Question: I am writing my own web crawler. Currently i am storing urls directly as 'uri.absoluteurl' . So when i query database whether that url is already added or not i am directly querying database as 'select pageid from mytable where url='absoluteurl'' . I suppose this is causing extra stress on the database because my core i 7 @ 4.5 ghz cpu is almost at 100% all the time.
So it came my mind that if i also store md5 hashes of urls in the database and lookup them whether that url exist or not could increase the lookup speed.
So waiting your ideas about this. For checking whether that url exist in the database or not what would be the best approach ?
c# 4.0, MS-sql 2008
EXAMPLE:
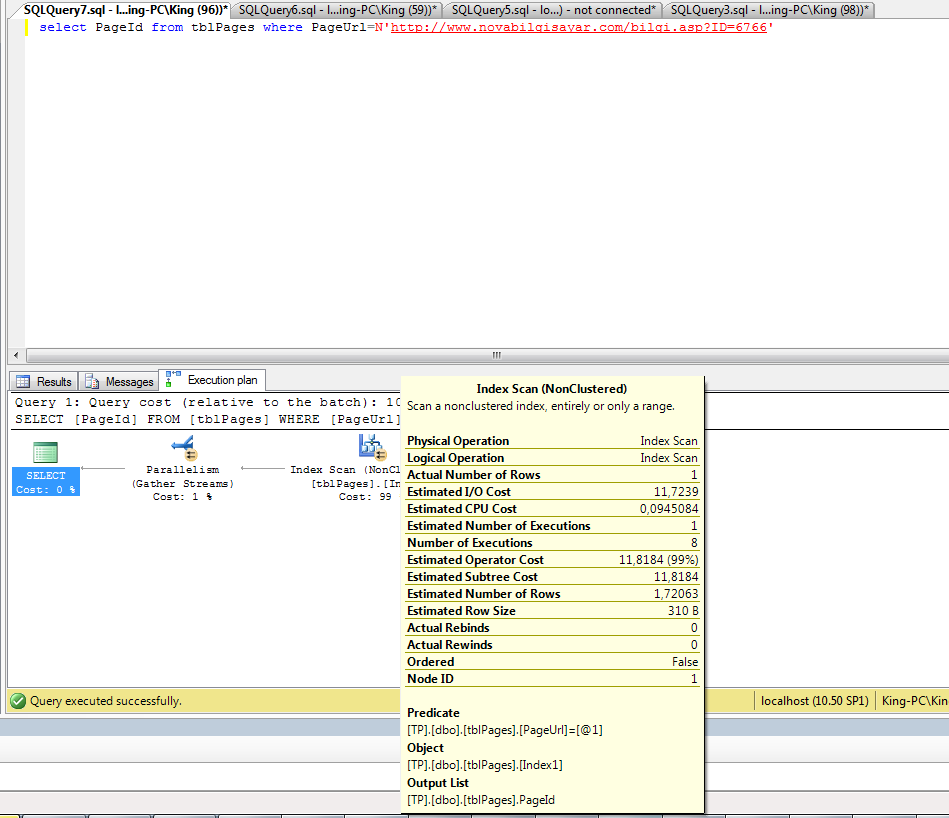
Answer: Since you already have an index on the Url column, my guess is the SELECT (get pageid) then if it doesn't exist INSERT (new URL) is what's causing the CPU to peak. If you're crawler has multiple threads going you might be taxing the concurrency/locking mechanisms in SQL on tblPages.
With regards to your specific question, I would use CHECKSUM (crc) instead of HASHBYTES (md). CHECKSUM is faster, it returns an INT instead of a VARBINARY so it would be easier/faster to index.
However, precisely because CHECKSUM returns an INT it is prone to collisions so you should also search the URL as an AND clause.
'''
SELECT PageId FROM tblPages WHERE HashedUrl=CHECKSUM(@url) AND PageUrl=@url
'''
Now ONLY put a column index on HashedUrl (not PageUrl). The index will have to be NON-UNIQUE because of the possibility for collisions. This will give you the fastest INSERTs and SELECTs until you start getting to a table row count well over 4billion, in which case, the amount of INT CHECKSUM collisions will cause a lot of partial table scans on the un-indexed PageUrl column.
Here's the simple benchmark code I used
'''
GO
/* NORMAL METHOD */
BEGIN
SET STATISTICS TIME ON
--
IF EXISTS(SELECT * FROM tempdb.dbo.sysobjects WHERE ID = OBJECT_ID(N'tempdb..#Store1'))
BEGIN
DROP TABLE #Store1
END
-- Normal
CREATE TABLE #Store1 (Id INT IDENTITY(1,1) PRIMARY KEY NONCLUSTERED, Data VARCHAR(4000))
CREATE UNIQUE CLUSTERED INDEX CIX_STORE1_DATA ON #Store1(Data)
-- Help Create Data
DECLARE @Data TABLE(Data VARCHAR(4000))
INSERT INTO @Data(Data) VALUES ('red.'), ('YELLOW/'), ('green'), ('.BLUE'), ('/violet'), ('PURPLE-'), ('-orange')
-- The data set we'll use for testing
INSERT INTO @Data
SELECT a.Data + b.Data + c.Data + d.Data + e.Data + f.Data + g.Data
FROM @Data a, @Data b, @Data c, @Data d, @Data e, @Data f, @Data g
-- INSERTION TESTS
PRINT('INSERT INTO NORMAL')
INSERT INTO #Store1(Data)
SELECT Data FROM @Data
-- SELECTION TESTS
PRINT('SELECT FROM NORMAL')
SELECT TOP 5000 d.Data, (SELECT s.Id FROM #Store1 s WHERE s.Data = d.Data) FROM @Data d
--
SET STATISTICS TIME OFF
END
GO
/* USING YOUR OWN CHECKSUM/HASH */
BEGIN
SET STATISTICS TIME ON
--
IF EXISTS(SELECT * FROM tempdb.dbo.sysobjects WHERE ID = OBJECT_ID(N'tempdb..#Store2'))
BEGIN
DROP TABLE #Store2
END
-- With Hash
CREATE TABLE #Store2 (Id INT IDENTITY(1,1) PRIMARY KEY NONCLUSTERED, Hsh INT, Data VARCHAR(4000))
CREATE CLUSTERED INDEX CIX_STORE2_CRC ON #Store2(Hsh)
-- Help Create Data
DECLARE @Data TABLE(Data VARCHAR(4000))
INSERT INTO @Data(Data) VALUES ('red.'), ('YELLOW/'), ('green'), ('.BLUE'), ('/violet'), ('PURPLE-'), ('-orange')
-- The data set we'll use for testing
INSERT INTO @Data
SELECT a.Data + b.Data + c.Data + d.Data + e.Data + f.Data + g.Data
FROM @Data a, @Data b, @Data c, @Data d, @Data e, @Data f, @Data g
-- INSERTION TESTS
PRINT('INSERT INTO CHECKSUM/HASH')
INSERT INTO #Store2(Hsh, Data)
SELECT CHECKSUM(Data), Data FROM @Data
-- SELECTION TESTS
PRINT('SELECT FROM CHECKSUM/HASH')
SELECT TOP 5000 d.Data, (SELECT s.Id FROM #Store2 s WHERE Hsh = CHECKSUM(d.Data) AND Data = d.Data) FROM @Data d
--
SET STATISTICS TIME OFF
END
'''
Results (in brief) my method achieves faster (+30%) INSERTS "elapsed time = 7339 ms" vs "elapsed time = 10318 ms", however, slower (-30%) SELECTS "elapsed time = 37 ms" vs "elapsed time = 28 ms".
Another interesting note is you can't "correctly" INDEX a URL VARCHAR field because the length (according to http spec ~4kb) would be greater than 900 bytes (SQL 2008's max allowable key size). While SQL only gives a warning for this, the warning does note that some INSERTS/UPDATES could potentially fail.
'''
Warning! The maximum key length is 900 bytes. The index 'CIX_STORE1_DATA' has maximum length of 4000 bytes. For some combination of large values, the insert/update operation will fail.
'''
I'm not a SQL Guru per se, perhaps my testing method isn't the most accurate/useful, but the topic is very interesting with regards not sensible user-end optimization versus the 'black box'.